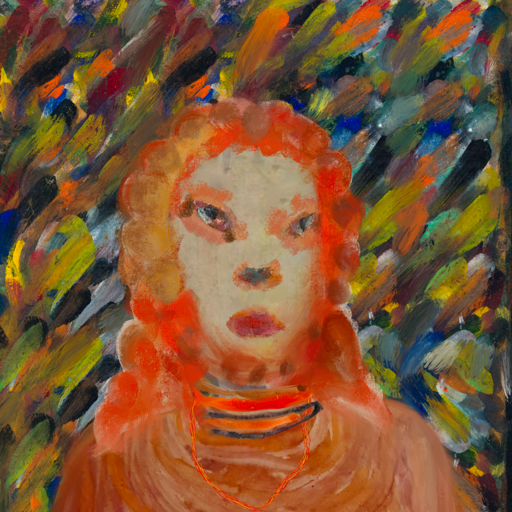
Background: An_Impression, Head And Neck Front: Hill_Girl, Face Front: Boggyland, Bust: Pious_Lady, Hair Front: Rupkatha, Head Accessory: Blank, Second Necklace: Gypsy_Mother_2, Necklace: Experience, Baby: Blank